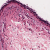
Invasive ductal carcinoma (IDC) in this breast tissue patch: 0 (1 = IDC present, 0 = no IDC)